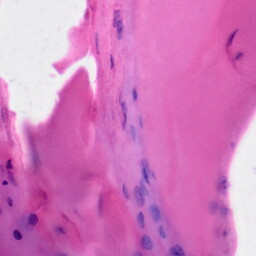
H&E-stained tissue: Skin